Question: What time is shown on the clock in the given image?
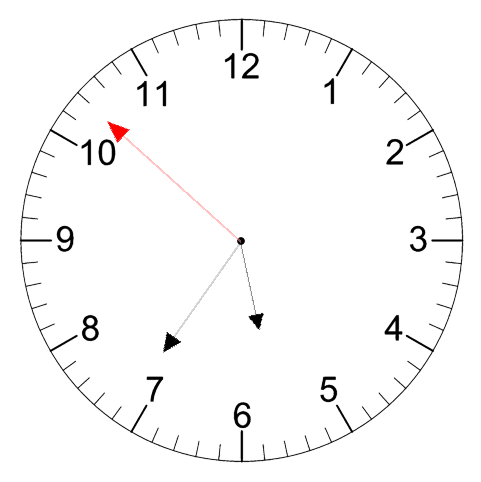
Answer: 05:35:52